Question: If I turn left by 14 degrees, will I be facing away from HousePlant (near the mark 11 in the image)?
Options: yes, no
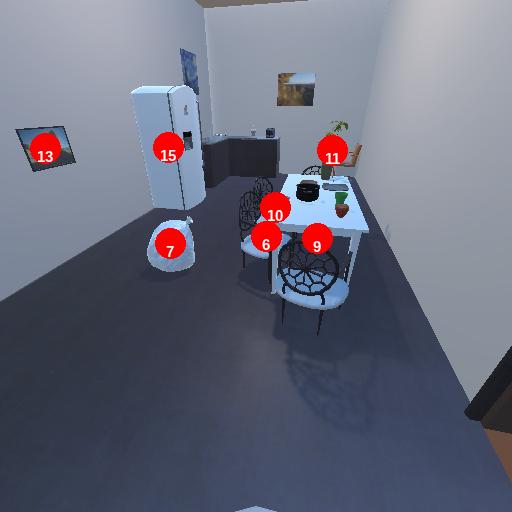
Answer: yes